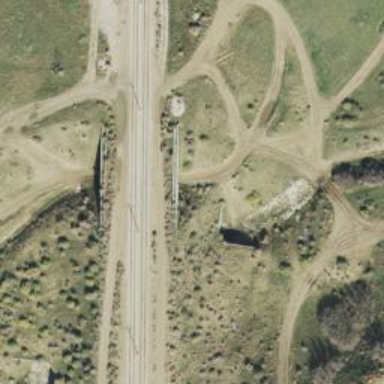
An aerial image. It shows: Bridge for light rail with contact lines for electrification.